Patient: sex F, age 56
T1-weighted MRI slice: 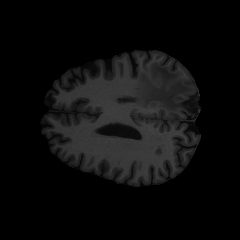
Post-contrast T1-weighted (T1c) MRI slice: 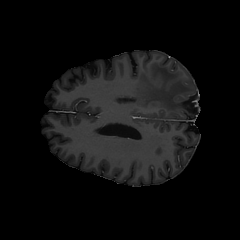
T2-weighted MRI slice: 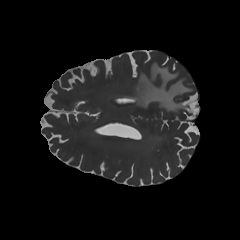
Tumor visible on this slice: yes
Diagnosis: Glioblastoma, IDH-wildtype
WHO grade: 4